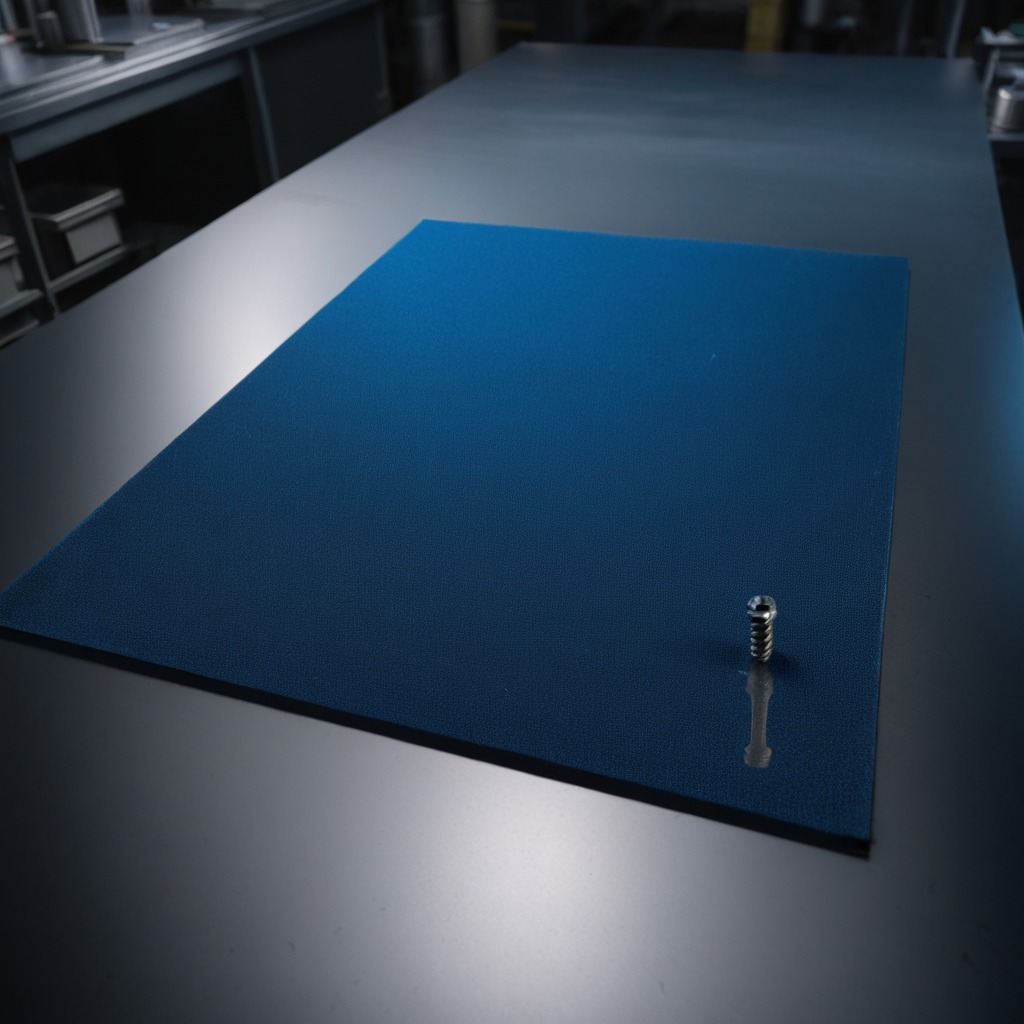
A metal screw is lying on a clean granite tabletop covered with a blue rubber mat inside a workshop at night dim ambient light soft shadows worn but beneath the mat